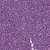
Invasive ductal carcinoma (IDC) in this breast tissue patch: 1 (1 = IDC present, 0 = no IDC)